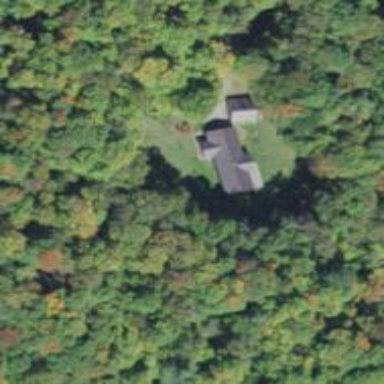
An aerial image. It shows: Simple house.